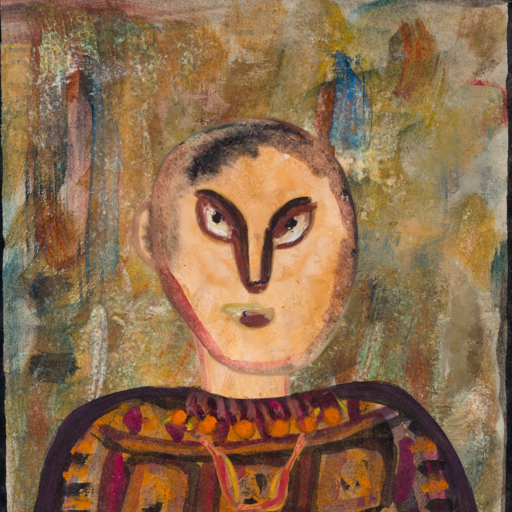
Background: Pipe, Head And Neck Front: Childish, Face Front: After_Raid, Bust: Doll, Hair Front: Blank, Head Accessory: Blank, Second Necklace: Gypsy_Mother_1, Necklace: Doll, Baby: Blank